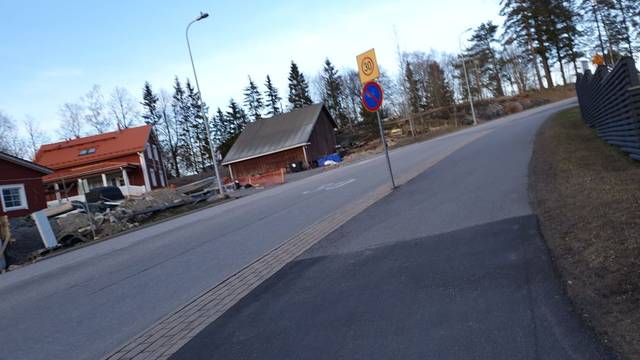
Region: Finland
Coordinates: 60.287, 24.873